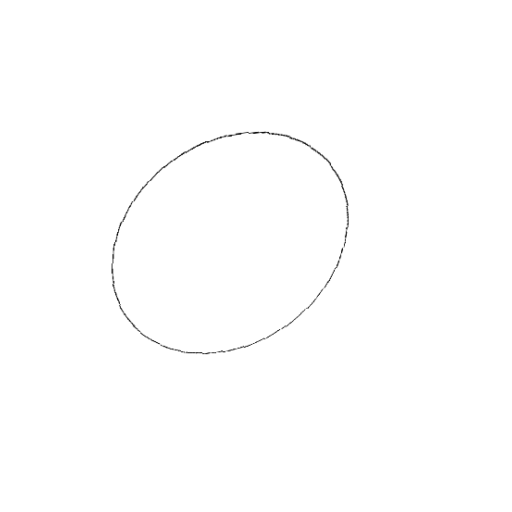
Crossing number: 0